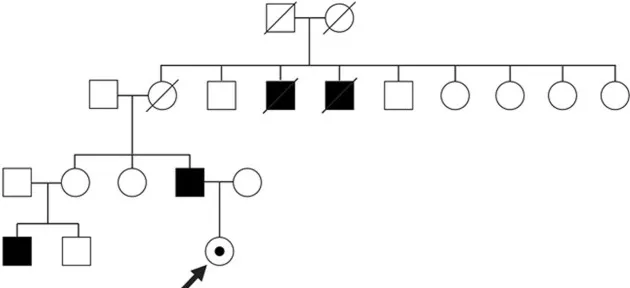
(A) The patient's family pedigree. The pedigree was drawn based on the father's description on their family members presenting symptoms suggestive of XLRP. Circles indicate female and squares indicate male. Close symbols indicate family members with symptoms and open symbols indicate unaffected individuals. The dotted circle indicates the patient as a female carrier. The strike-through symbols indicate deceased family members.
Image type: pathology (fish)